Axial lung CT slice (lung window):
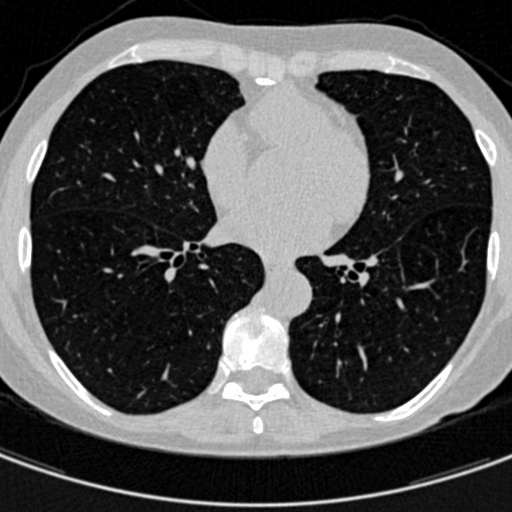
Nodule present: no